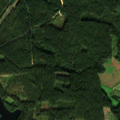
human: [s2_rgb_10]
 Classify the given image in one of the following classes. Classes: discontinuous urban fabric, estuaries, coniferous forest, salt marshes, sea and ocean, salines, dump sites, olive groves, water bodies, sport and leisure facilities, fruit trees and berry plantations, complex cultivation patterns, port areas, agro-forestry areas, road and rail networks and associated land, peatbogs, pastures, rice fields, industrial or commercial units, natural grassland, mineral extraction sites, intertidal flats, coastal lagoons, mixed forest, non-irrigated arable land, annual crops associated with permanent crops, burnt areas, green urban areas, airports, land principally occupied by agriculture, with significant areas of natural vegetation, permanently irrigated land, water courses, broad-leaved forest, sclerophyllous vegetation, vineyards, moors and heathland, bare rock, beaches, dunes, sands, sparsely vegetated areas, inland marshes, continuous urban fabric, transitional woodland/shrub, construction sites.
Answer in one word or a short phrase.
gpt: pastures, coniferous forest, mixed forest